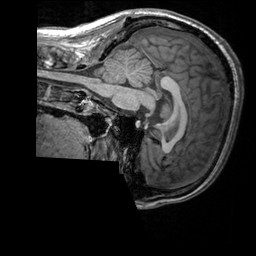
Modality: T1w
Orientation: sagittal
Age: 27
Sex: male
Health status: healthy
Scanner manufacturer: siemens
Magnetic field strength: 3 T
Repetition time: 2.3 s
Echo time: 0.00303 s